Identify the alterations between these two images.
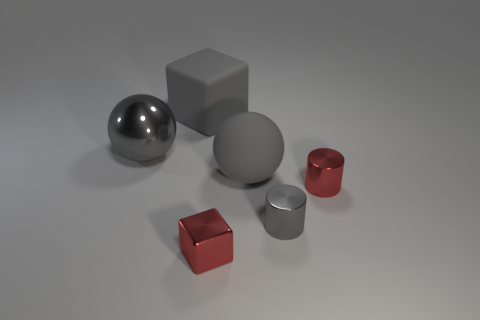
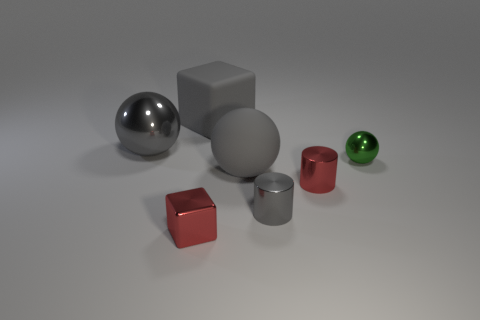
the green shiny thing has appeared
the small metallic sphere has been added
the tiny green metal ball that is to the right of the gray cube has appeared
the tiny green object has been added
the tiny green shiny ball that is on the right side of the big metal thing has appeared
the small green metal ball that is on the right side of the red metallic cylinder has been added